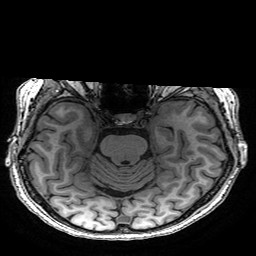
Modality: T1w
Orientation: coronal
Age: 69
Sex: female
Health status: healthy
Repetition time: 2.53 s
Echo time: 0.0034 s